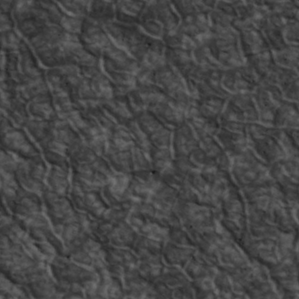
Label: non_frost